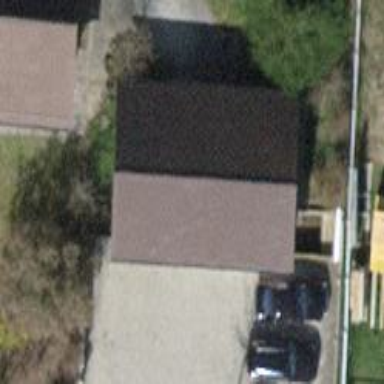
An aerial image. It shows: Group of garages.